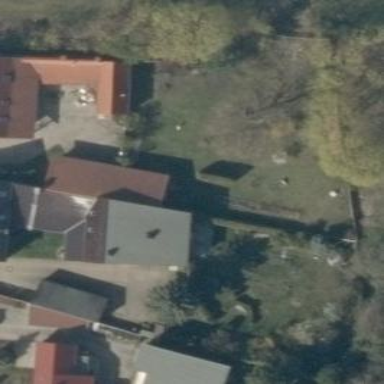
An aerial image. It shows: Detached building.